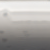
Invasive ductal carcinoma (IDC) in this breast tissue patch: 0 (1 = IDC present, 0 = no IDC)